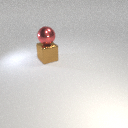
large brown metal cube below large red metal sphere